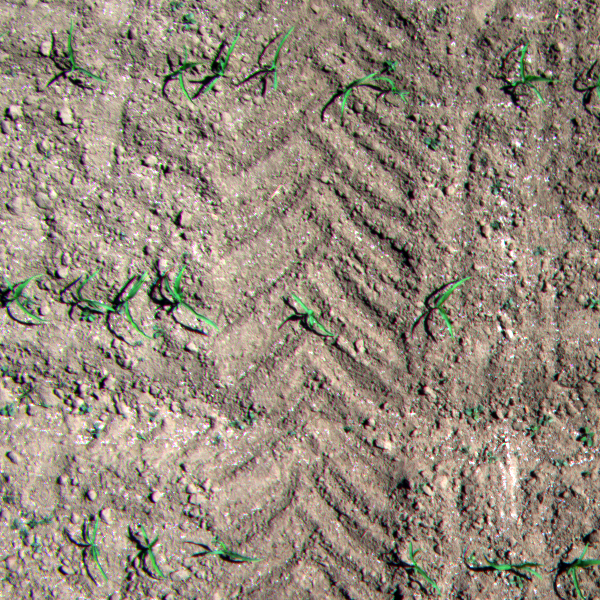
Acquisition date: 2023-05-30
Tile: 0927
Annotated plant instances:
label: amaranth
label: amaranth
label: amaranth
label: amaranth
label: amaranth
label: amaranth
label: amaranth
label: amaranth
label: amaranth
label: amaranth
label: amaranth
label: amaranth
label: amaranth
label: amaranth
label: amaranth
label: amaranth
label: amaranth
label: amaranth
label: weed_other
label: amaranth
label: weed_other
label: amaranth
label: weed_other
label: amaranth
label: amaranth
label: weed_other
label: weed_other
label: weed_other
label: amaranth
label: weed_other
label: weed_other
label: weed_other
label: weed_other
label: amaranth
label: amaranth
label: amaranth
label: amaranth
label: amaranth
label: amaranth
label: amaranth
label: amaranth
label: barnyard_grass
label: amaranth
label: amaranth
label: amaranth
label: maize
label: amaranth
label: maize
label: amaranth
label: amaranth
label: weed_other
label: amaranth
label: barnyard_grass
label: weed_other
label: maize
label: weed_other
label: maize
label: maize
label: maize
label: amaranth
label: amaranth
label: amaranth
label: amaranth
label: amaranth
label: amaranth
label: amaranth
label: weed_other
label: weed_other
label: maize
label: maize
label: quickweed
label: maize
label: maize
label: maize
label: amaranth
label: amaranth
label: amaranth
label: maize
label: maize
label: maize
label: maize
label: maize
label: maize
label: maize
label: maize